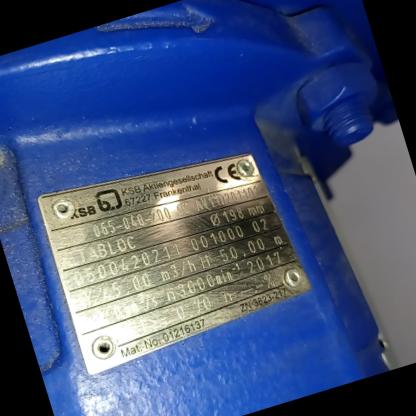
Klasa: tabliczka-znamionowa